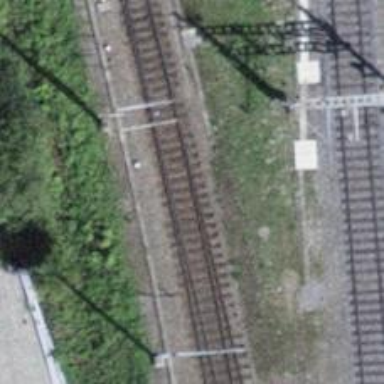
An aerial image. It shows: Railway switch.